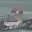
Label: 3